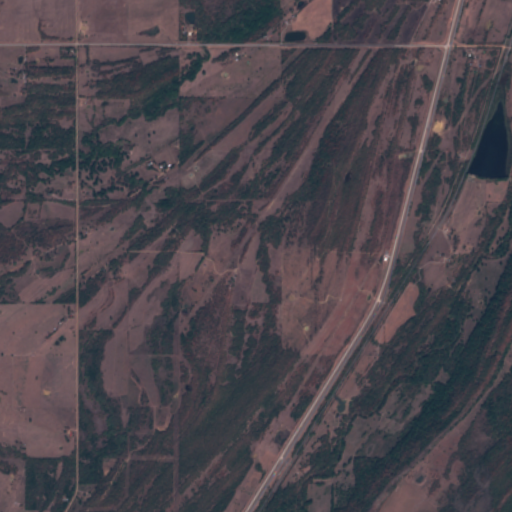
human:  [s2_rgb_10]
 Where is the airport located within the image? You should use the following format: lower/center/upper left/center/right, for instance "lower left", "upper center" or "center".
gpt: There is no airport in the image.